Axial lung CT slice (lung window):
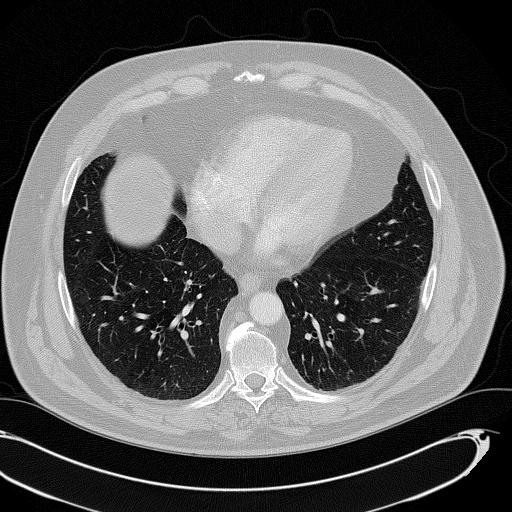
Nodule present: no